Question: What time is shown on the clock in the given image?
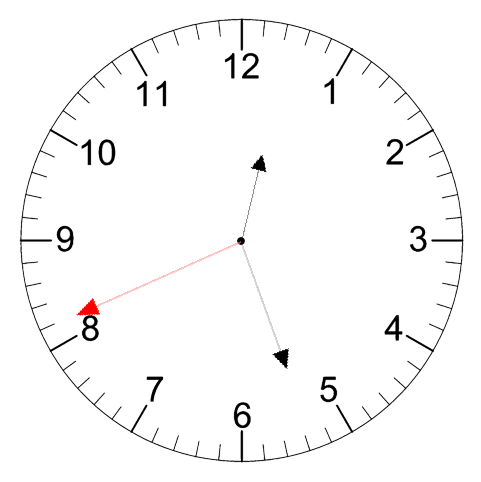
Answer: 12:26:41